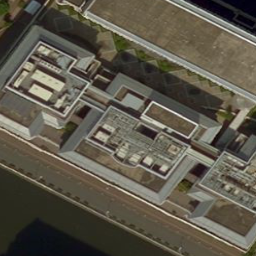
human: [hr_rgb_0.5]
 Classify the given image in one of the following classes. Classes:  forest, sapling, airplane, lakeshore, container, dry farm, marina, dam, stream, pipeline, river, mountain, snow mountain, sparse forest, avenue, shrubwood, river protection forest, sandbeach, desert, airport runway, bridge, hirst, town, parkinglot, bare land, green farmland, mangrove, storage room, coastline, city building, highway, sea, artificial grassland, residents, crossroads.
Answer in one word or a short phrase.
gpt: city building